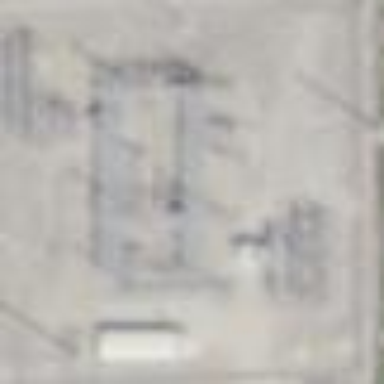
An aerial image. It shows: Distribution level power substation.